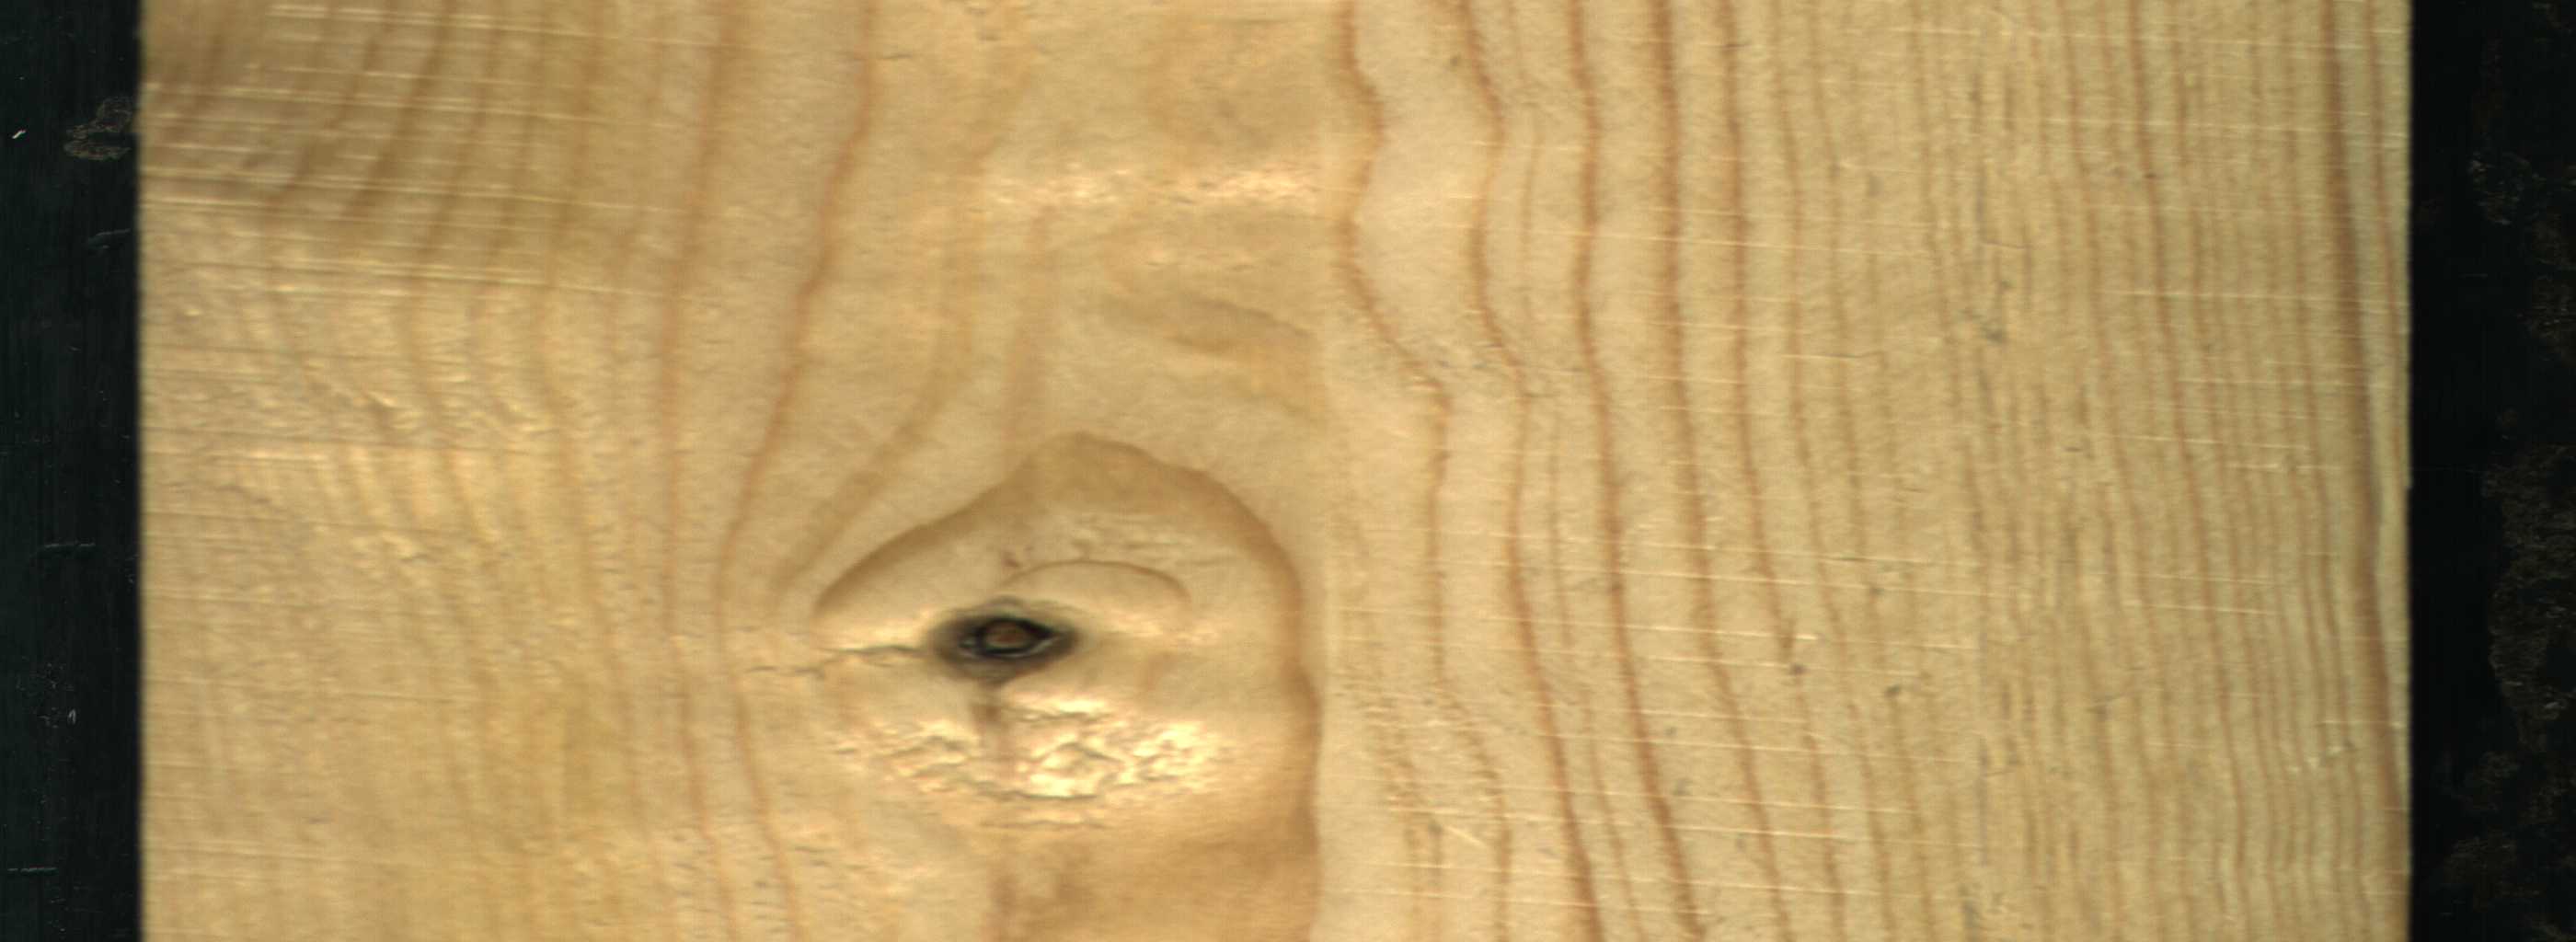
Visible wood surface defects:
Dead_Knot